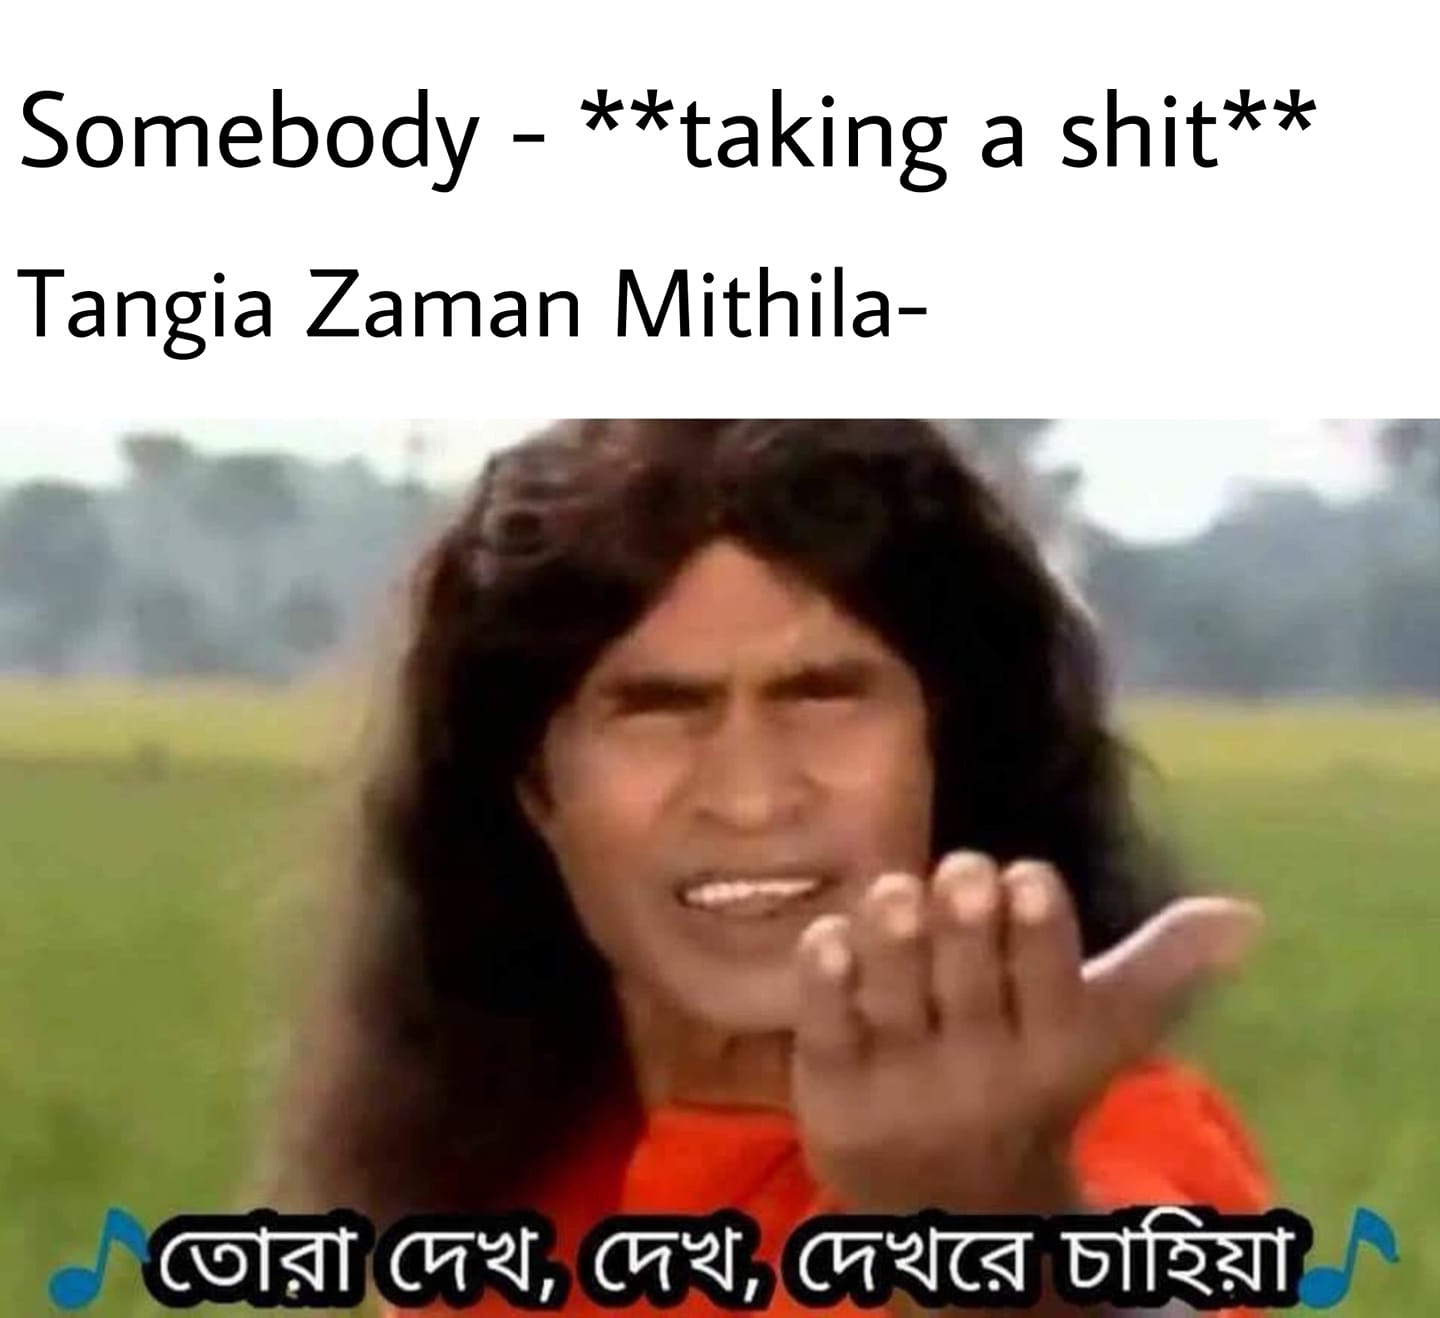
Caption: Somebody - **taking a shit**    Tangia Zaman Mithila -   তোরা দেখ , দেখ , দেখরে চাহিয়া
Label: hate